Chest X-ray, AP view. Patient: 60 years old, sex M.
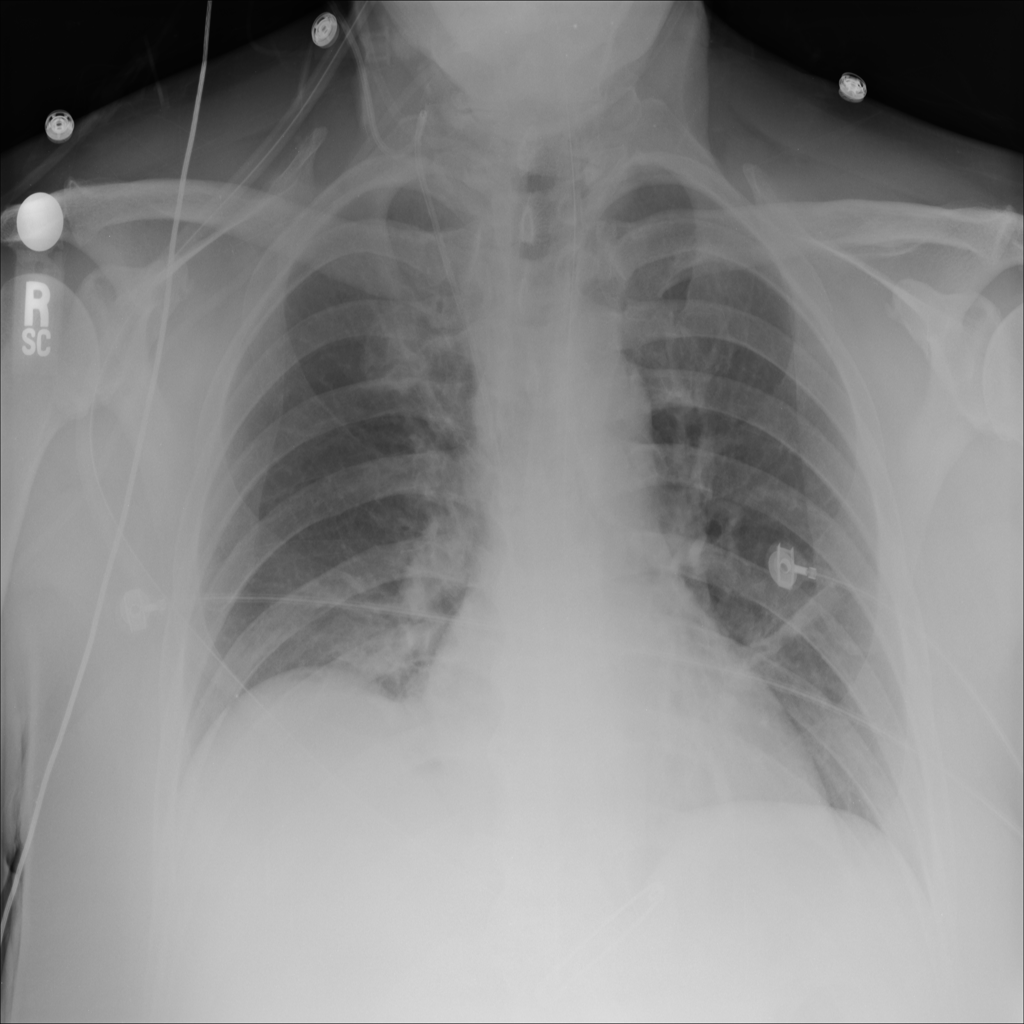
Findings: Atelectasis